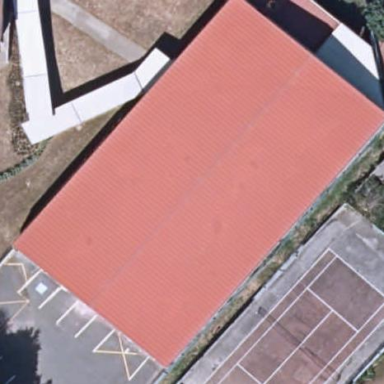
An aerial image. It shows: Sports centre building.